Aerial crown-view tile of a tropical tree (Barro Colorado Island, Panama), acquired 20240611:
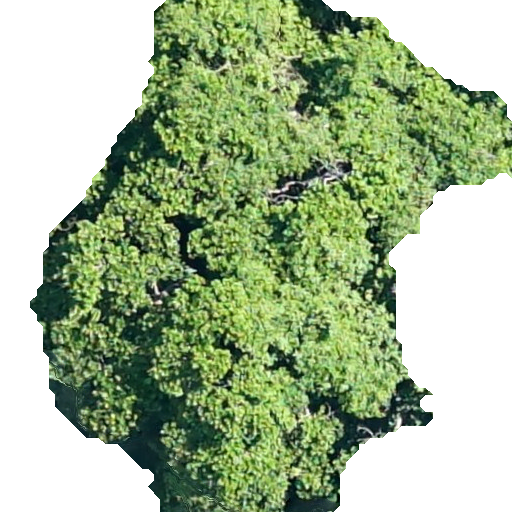
Species: Anacardium excelsum
GBIF accepted scientific name: Anacardium excelsum
Crown area: 264.104 m²